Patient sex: M
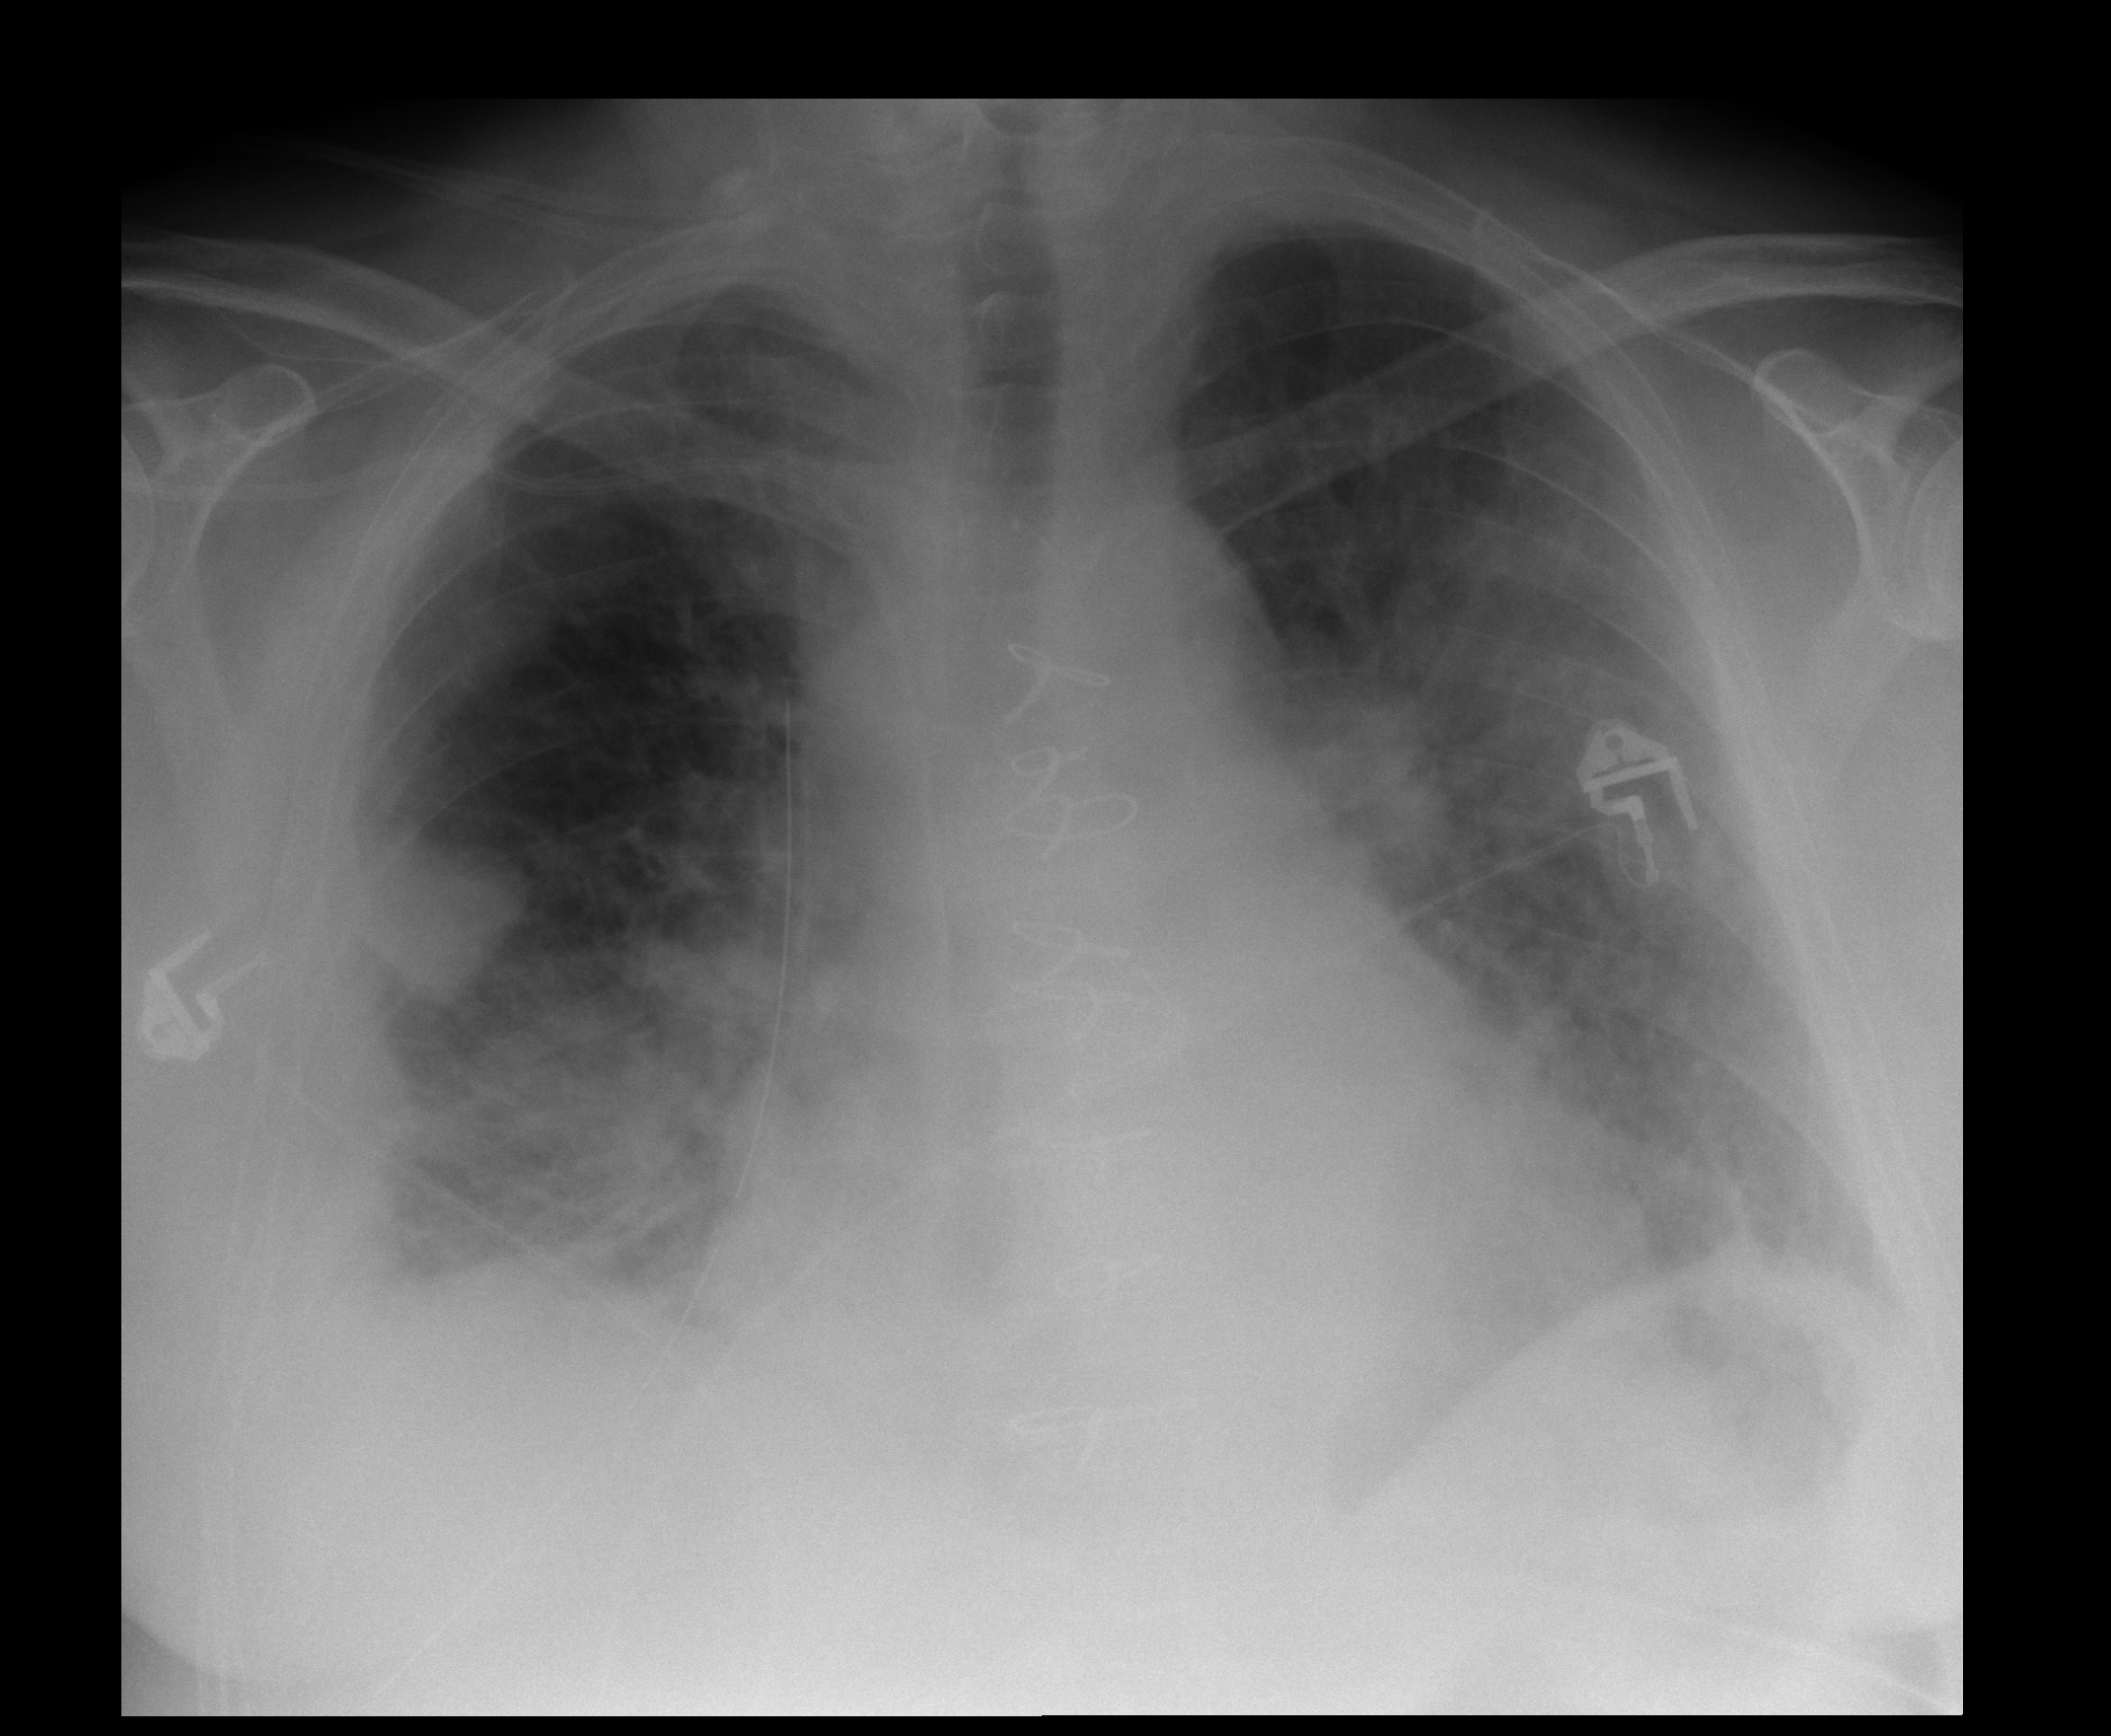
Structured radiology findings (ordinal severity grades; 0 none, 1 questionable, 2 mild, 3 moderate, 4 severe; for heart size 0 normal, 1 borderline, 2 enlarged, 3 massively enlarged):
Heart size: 2
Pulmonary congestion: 3
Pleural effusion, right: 2
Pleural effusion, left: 1
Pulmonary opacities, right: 2
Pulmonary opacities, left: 2
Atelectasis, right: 3
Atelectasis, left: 3